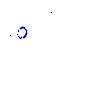
Particle: proton